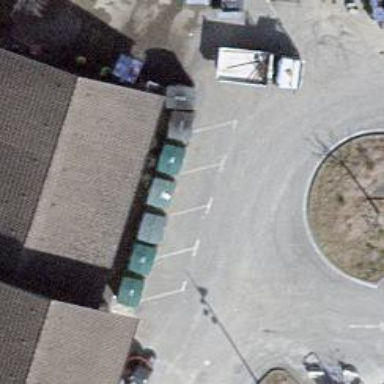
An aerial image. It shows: Recycling container for recycling.